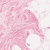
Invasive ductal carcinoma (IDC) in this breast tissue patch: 0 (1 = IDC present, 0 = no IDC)